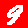
Digit: 9